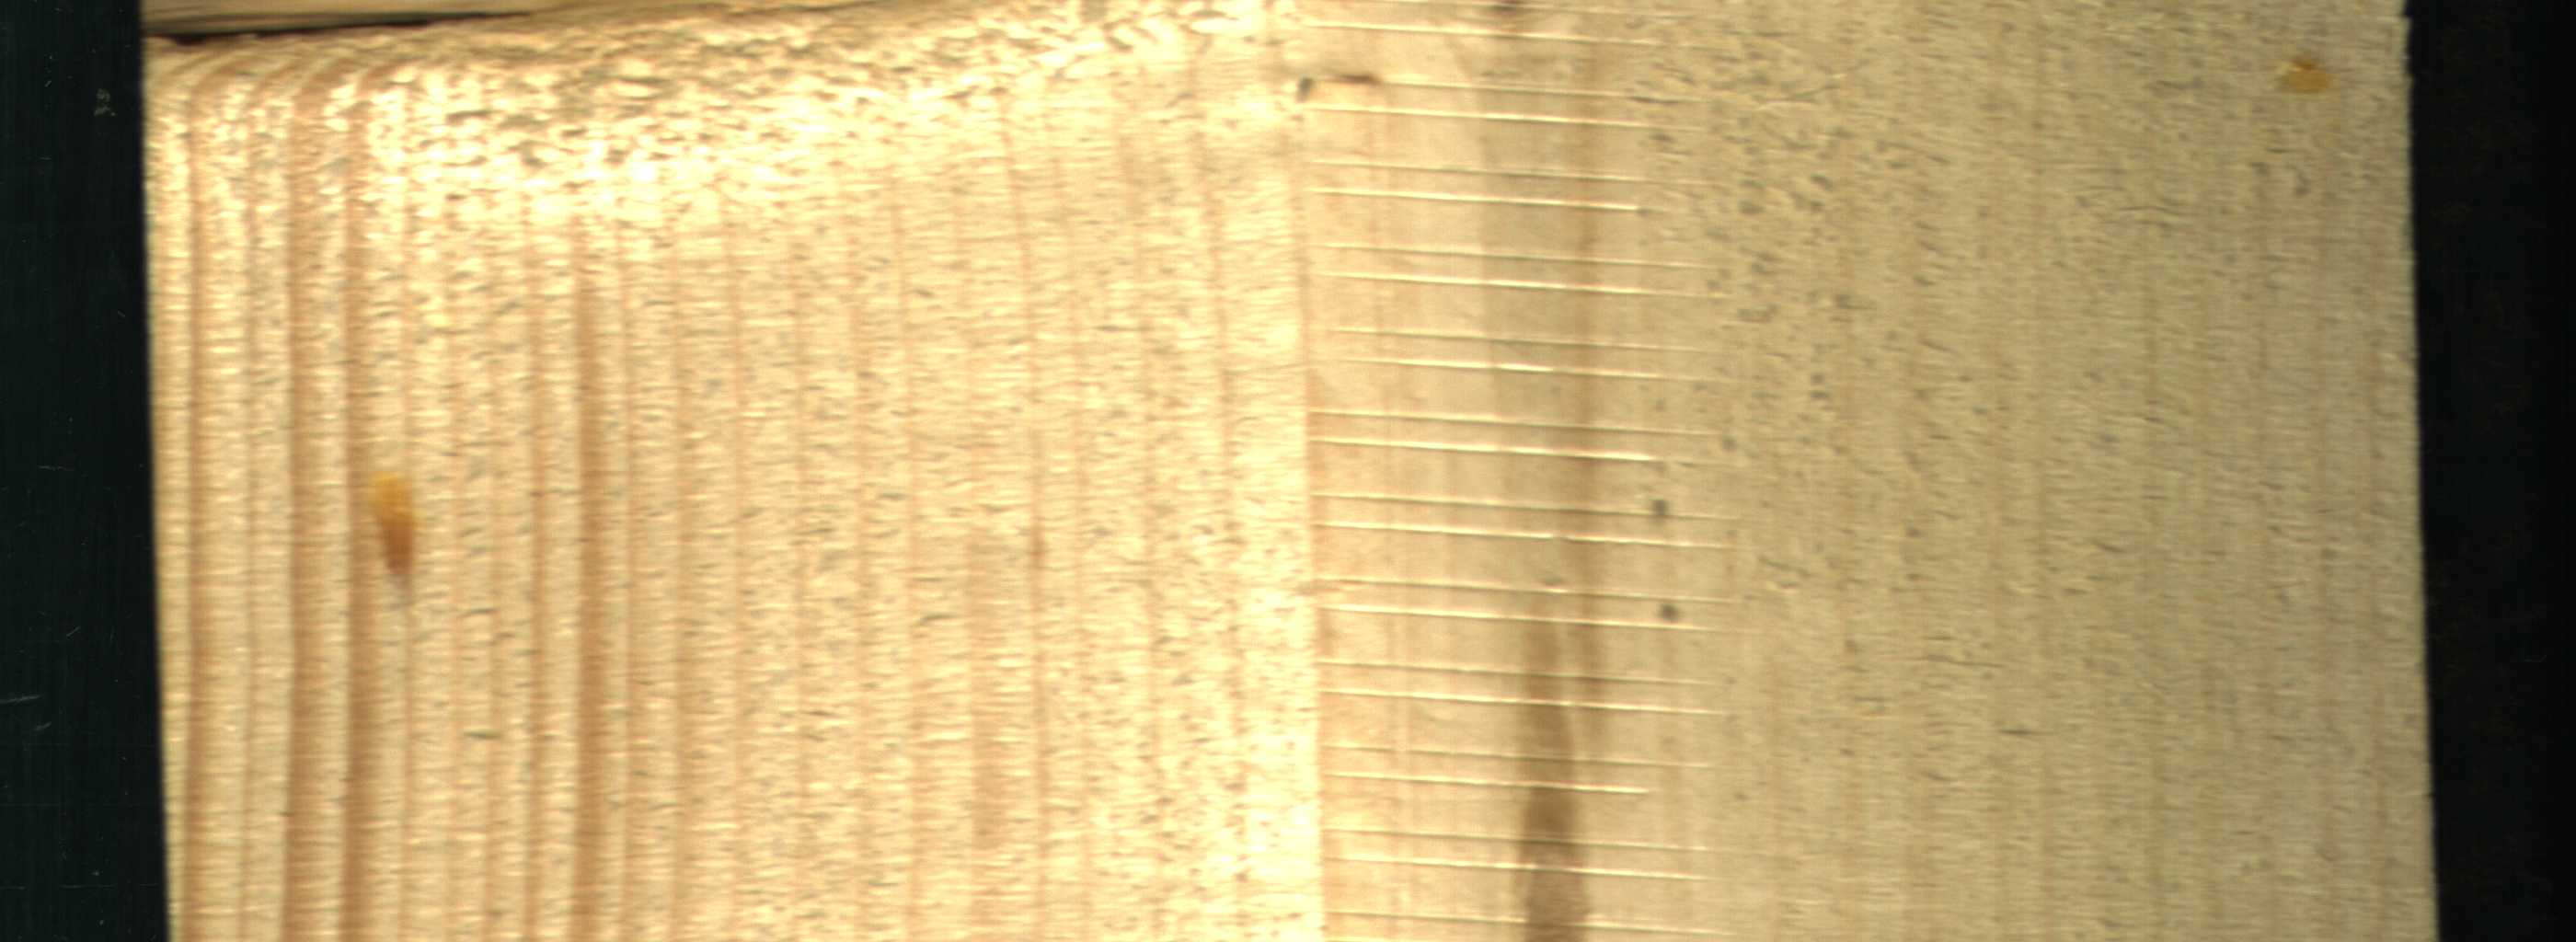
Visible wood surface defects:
Marrow
resin
Dead_Knot